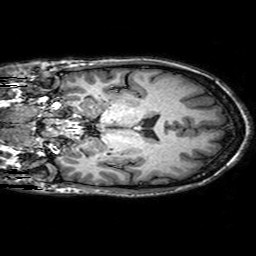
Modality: T1w
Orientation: coronal
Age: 50
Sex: female